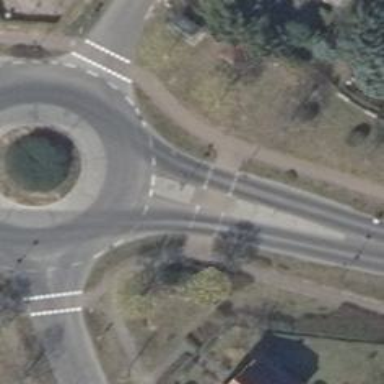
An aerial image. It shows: Uncontrolled crossing with pedestrian island.